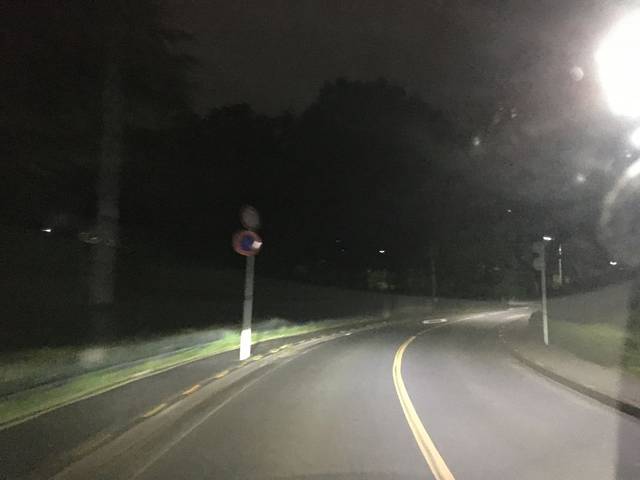
Region: Japan
Coordinates: 35.783, 139.437